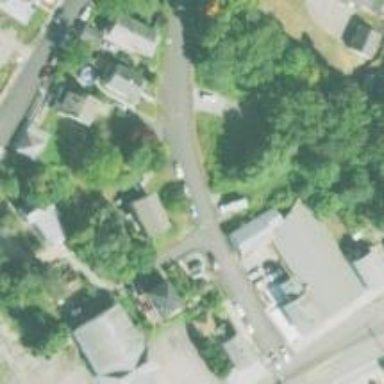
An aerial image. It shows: Residential driveway used as service road.